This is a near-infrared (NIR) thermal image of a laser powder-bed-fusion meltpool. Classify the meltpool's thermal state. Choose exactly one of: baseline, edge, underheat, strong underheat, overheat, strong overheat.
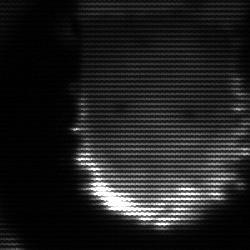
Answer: baseline